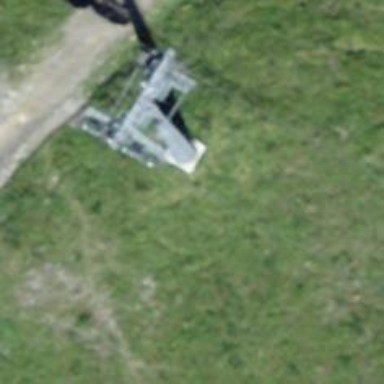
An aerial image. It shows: Pylon used for aerialway.